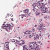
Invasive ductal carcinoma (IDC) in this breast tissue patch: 0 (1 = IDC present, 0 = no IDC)